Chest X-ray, PA view. Patient: 38 years old, sex F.
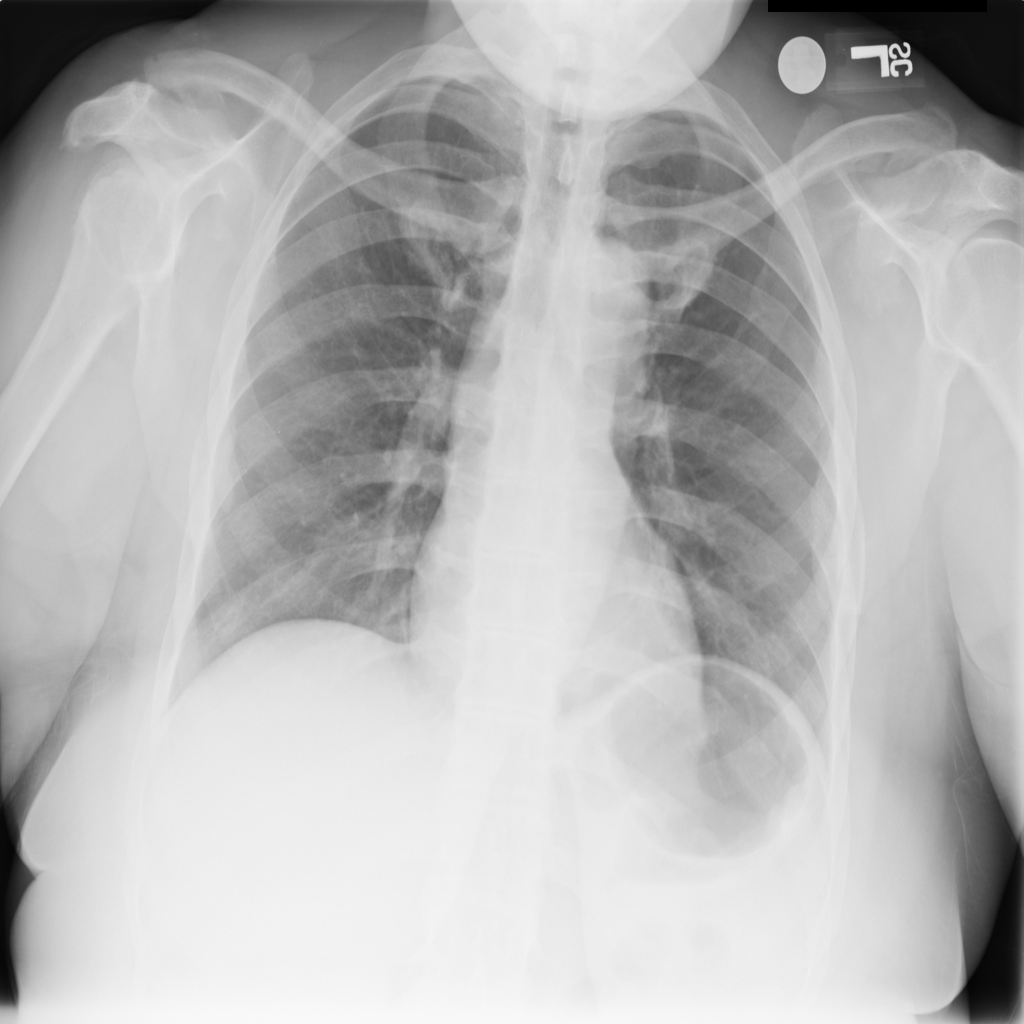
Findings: No Finding